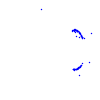
Particle: pion